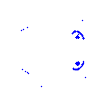
Particle: electron